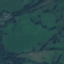
Land use / land cover class: Pasture